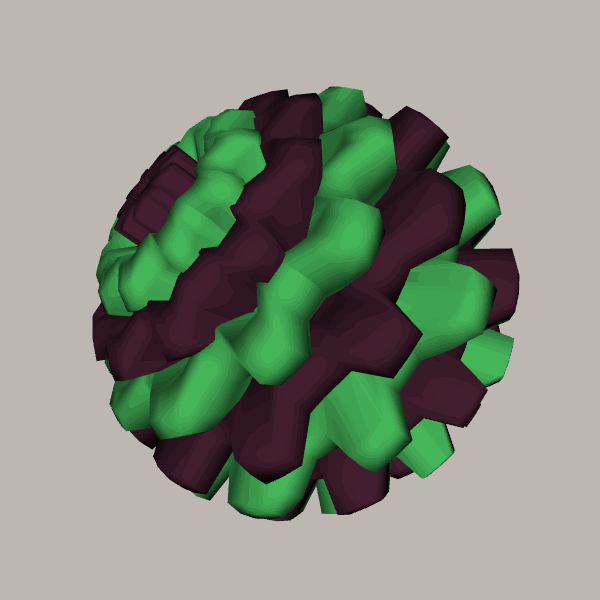
Background: light